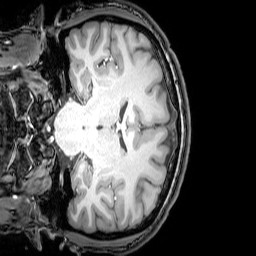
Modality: T1w
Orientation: coronal
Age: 24
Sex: male
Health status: healthy
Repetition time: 0.081 s
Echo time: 0.037 s